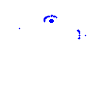
Particle: pion